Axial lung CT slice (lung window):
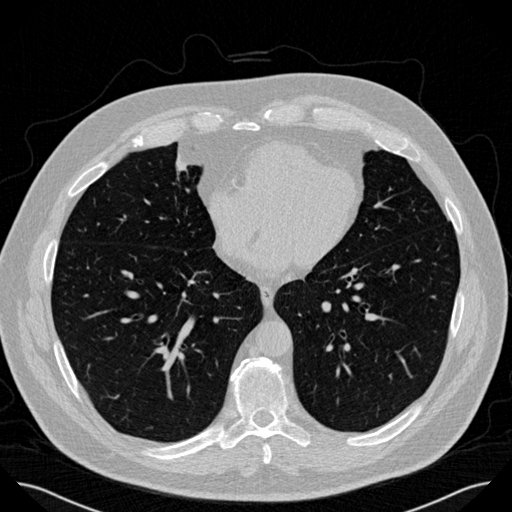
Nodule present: no